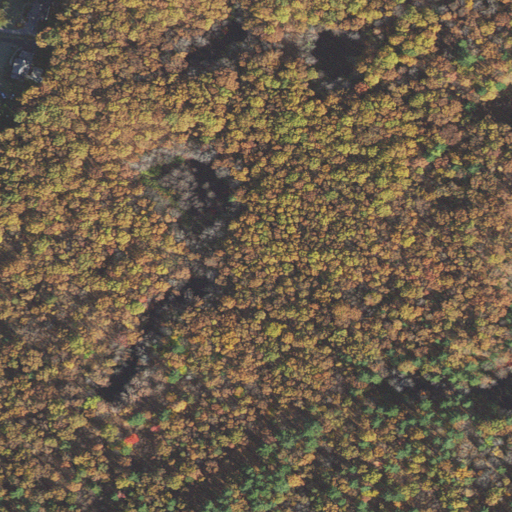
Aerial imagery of mountain in Massachusetts named The Throne containing deciduous forest, mixed forest, woody wetlands, low intensity development, medium intensity development, open development, and evergreen forest